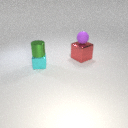
large red metal cube below small purple rubber sphere